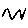
Label: zigzag